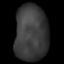
Tissue: lung
Cell type: Epithelial cells
Senescence score: 0.2101
Nuclear area (px): 1821
Mean DAPI intensity: 59.855